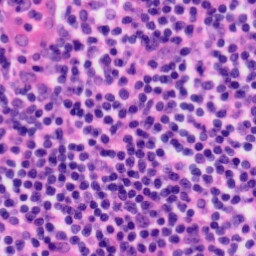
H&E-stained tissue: Tonsil